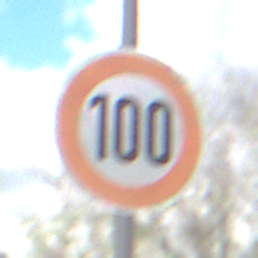
Verkehrszeichen: Geschwindigkeit100
Umgebung: Outdoor, Nature
Tageszeit: Midday
Wetter: PartlyCloudy
Licht: Natural
Jahreszeit: Autumn
Kontrast: HighContrast